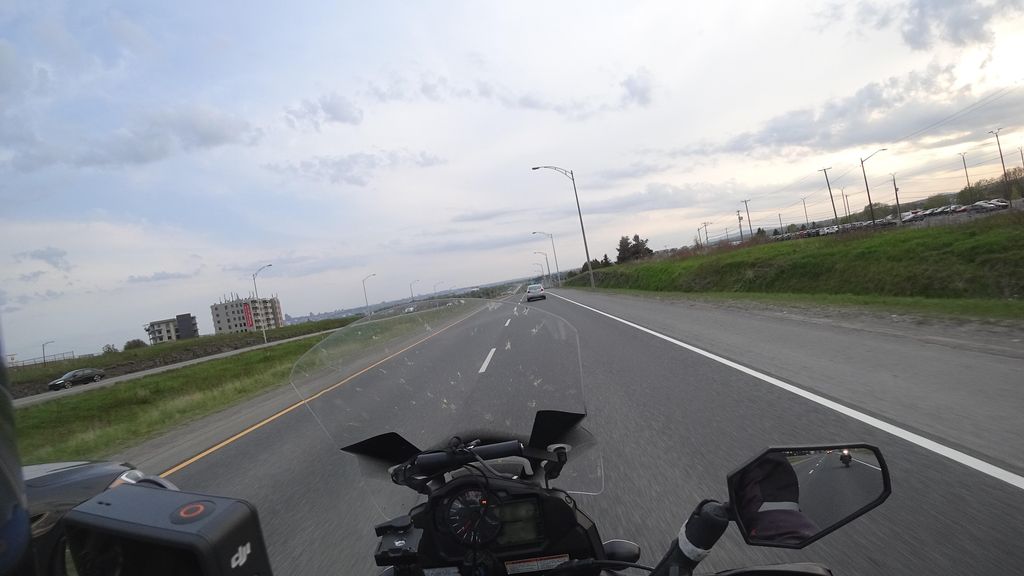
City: quebec_city